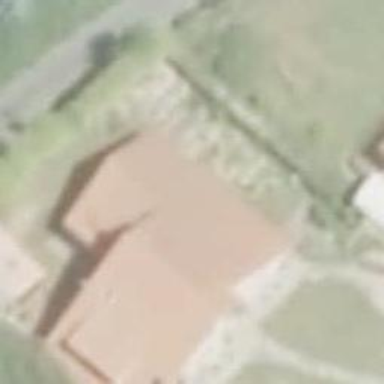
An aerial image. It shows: Simple house.